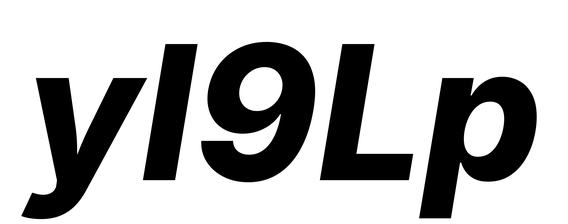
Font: Inter-Italic_ExtraBold_Italic